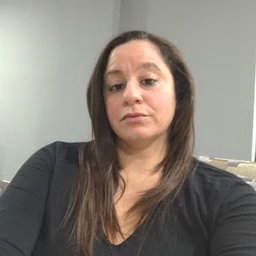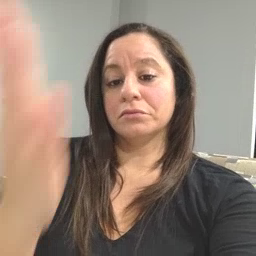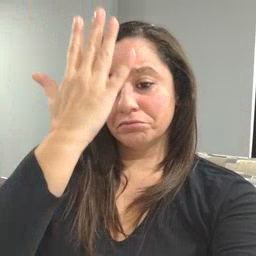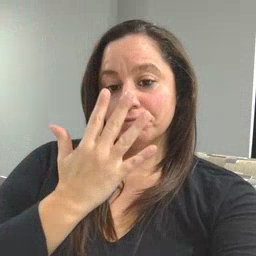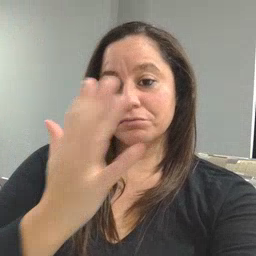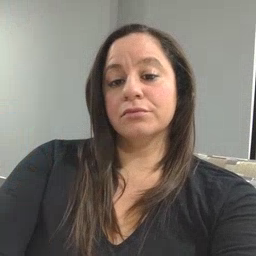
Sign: sad